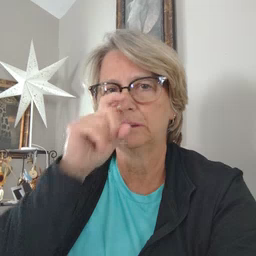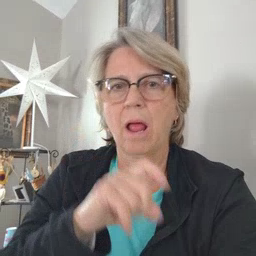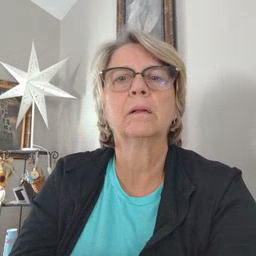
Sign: doll